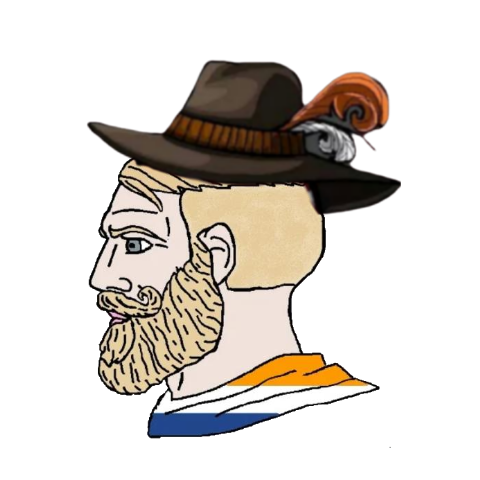
Label: 4_Yes_Chad